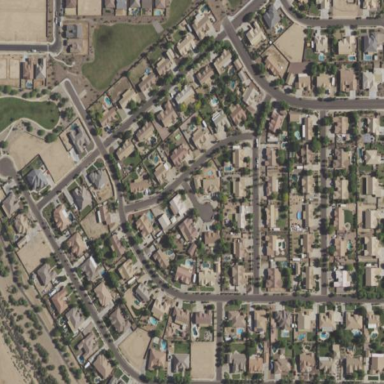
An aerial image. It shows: Residential area within neighborhood.